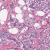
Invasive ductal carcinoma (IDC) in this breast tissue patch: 1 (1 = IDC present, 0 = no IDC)